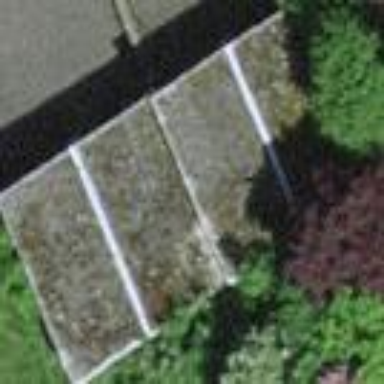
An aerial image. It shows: Group of garages.